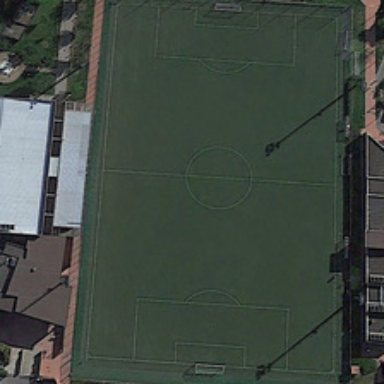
A playground is near several buildings and green trees .